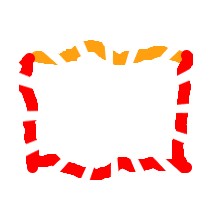
Shape: rectangle